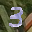
Label: 3